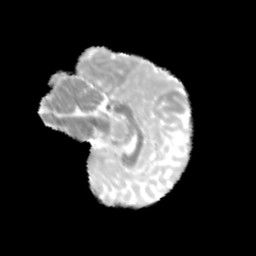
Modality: MD
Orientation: sagittal
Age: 10
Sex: male
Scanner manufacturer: siemens
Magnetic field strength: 3 T
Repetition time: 3.8 s
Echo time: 0.07 s